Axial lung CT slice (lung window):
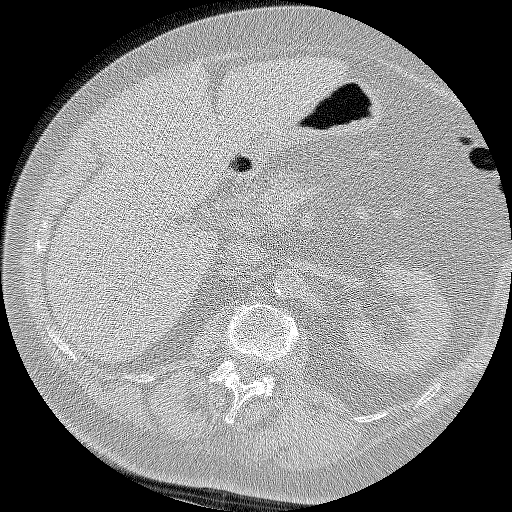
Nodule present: no